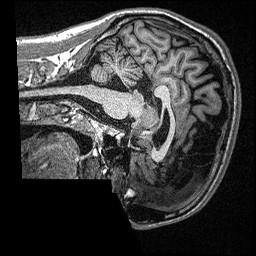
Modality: T1w
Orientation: sagittal
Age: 27
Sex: male
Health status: healthy
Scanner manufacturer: siemens
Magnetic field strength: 3 T
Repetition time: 2.3 s
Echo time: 0.00298 s